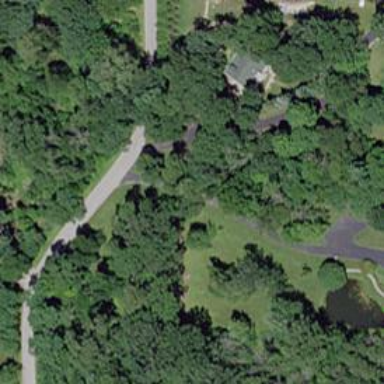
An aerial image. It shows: Driveway.